Field crop: maize
Growth stage: 1
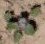
Species: chenopodium